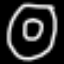
Label: donut